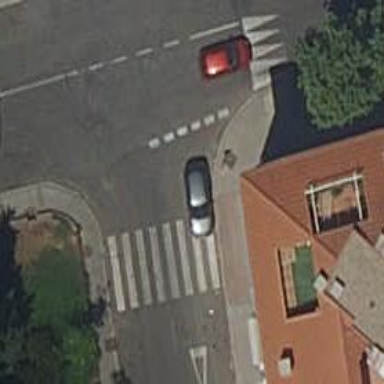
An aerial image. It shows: Marked road crossing with visible crossing markings.